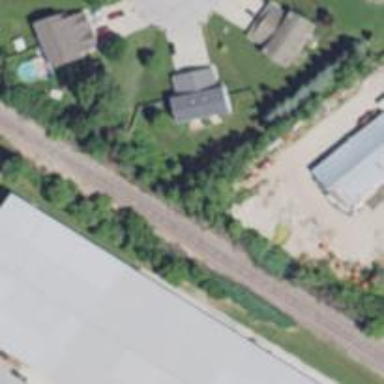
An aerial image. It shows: Railway track.